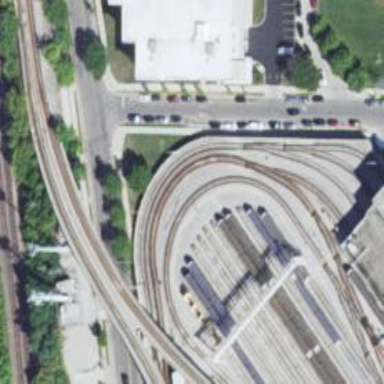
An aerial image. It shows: Electrified rail service yard.